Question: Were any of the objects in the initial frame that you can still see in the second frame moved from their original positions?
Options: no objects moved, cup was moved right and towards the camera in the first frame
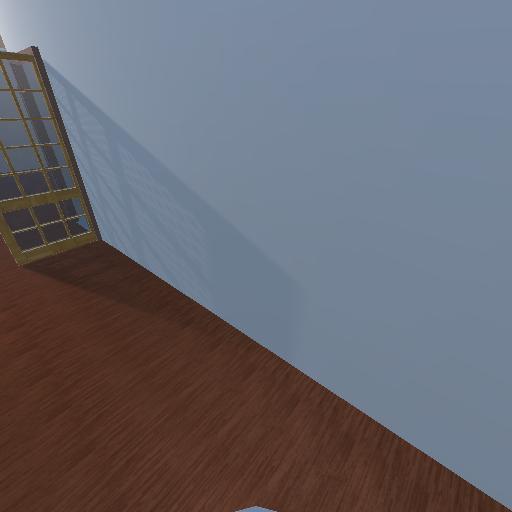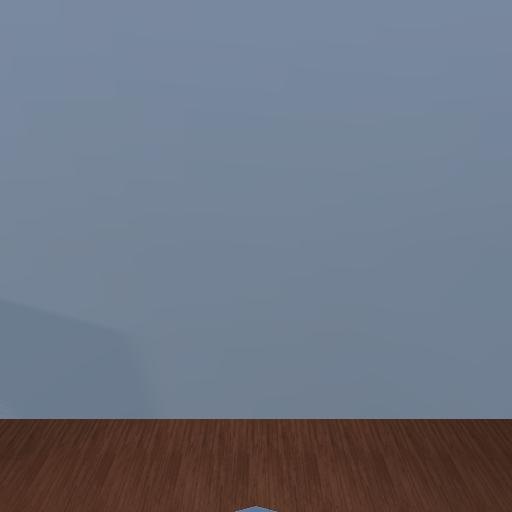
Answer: no objects moved